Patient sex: M
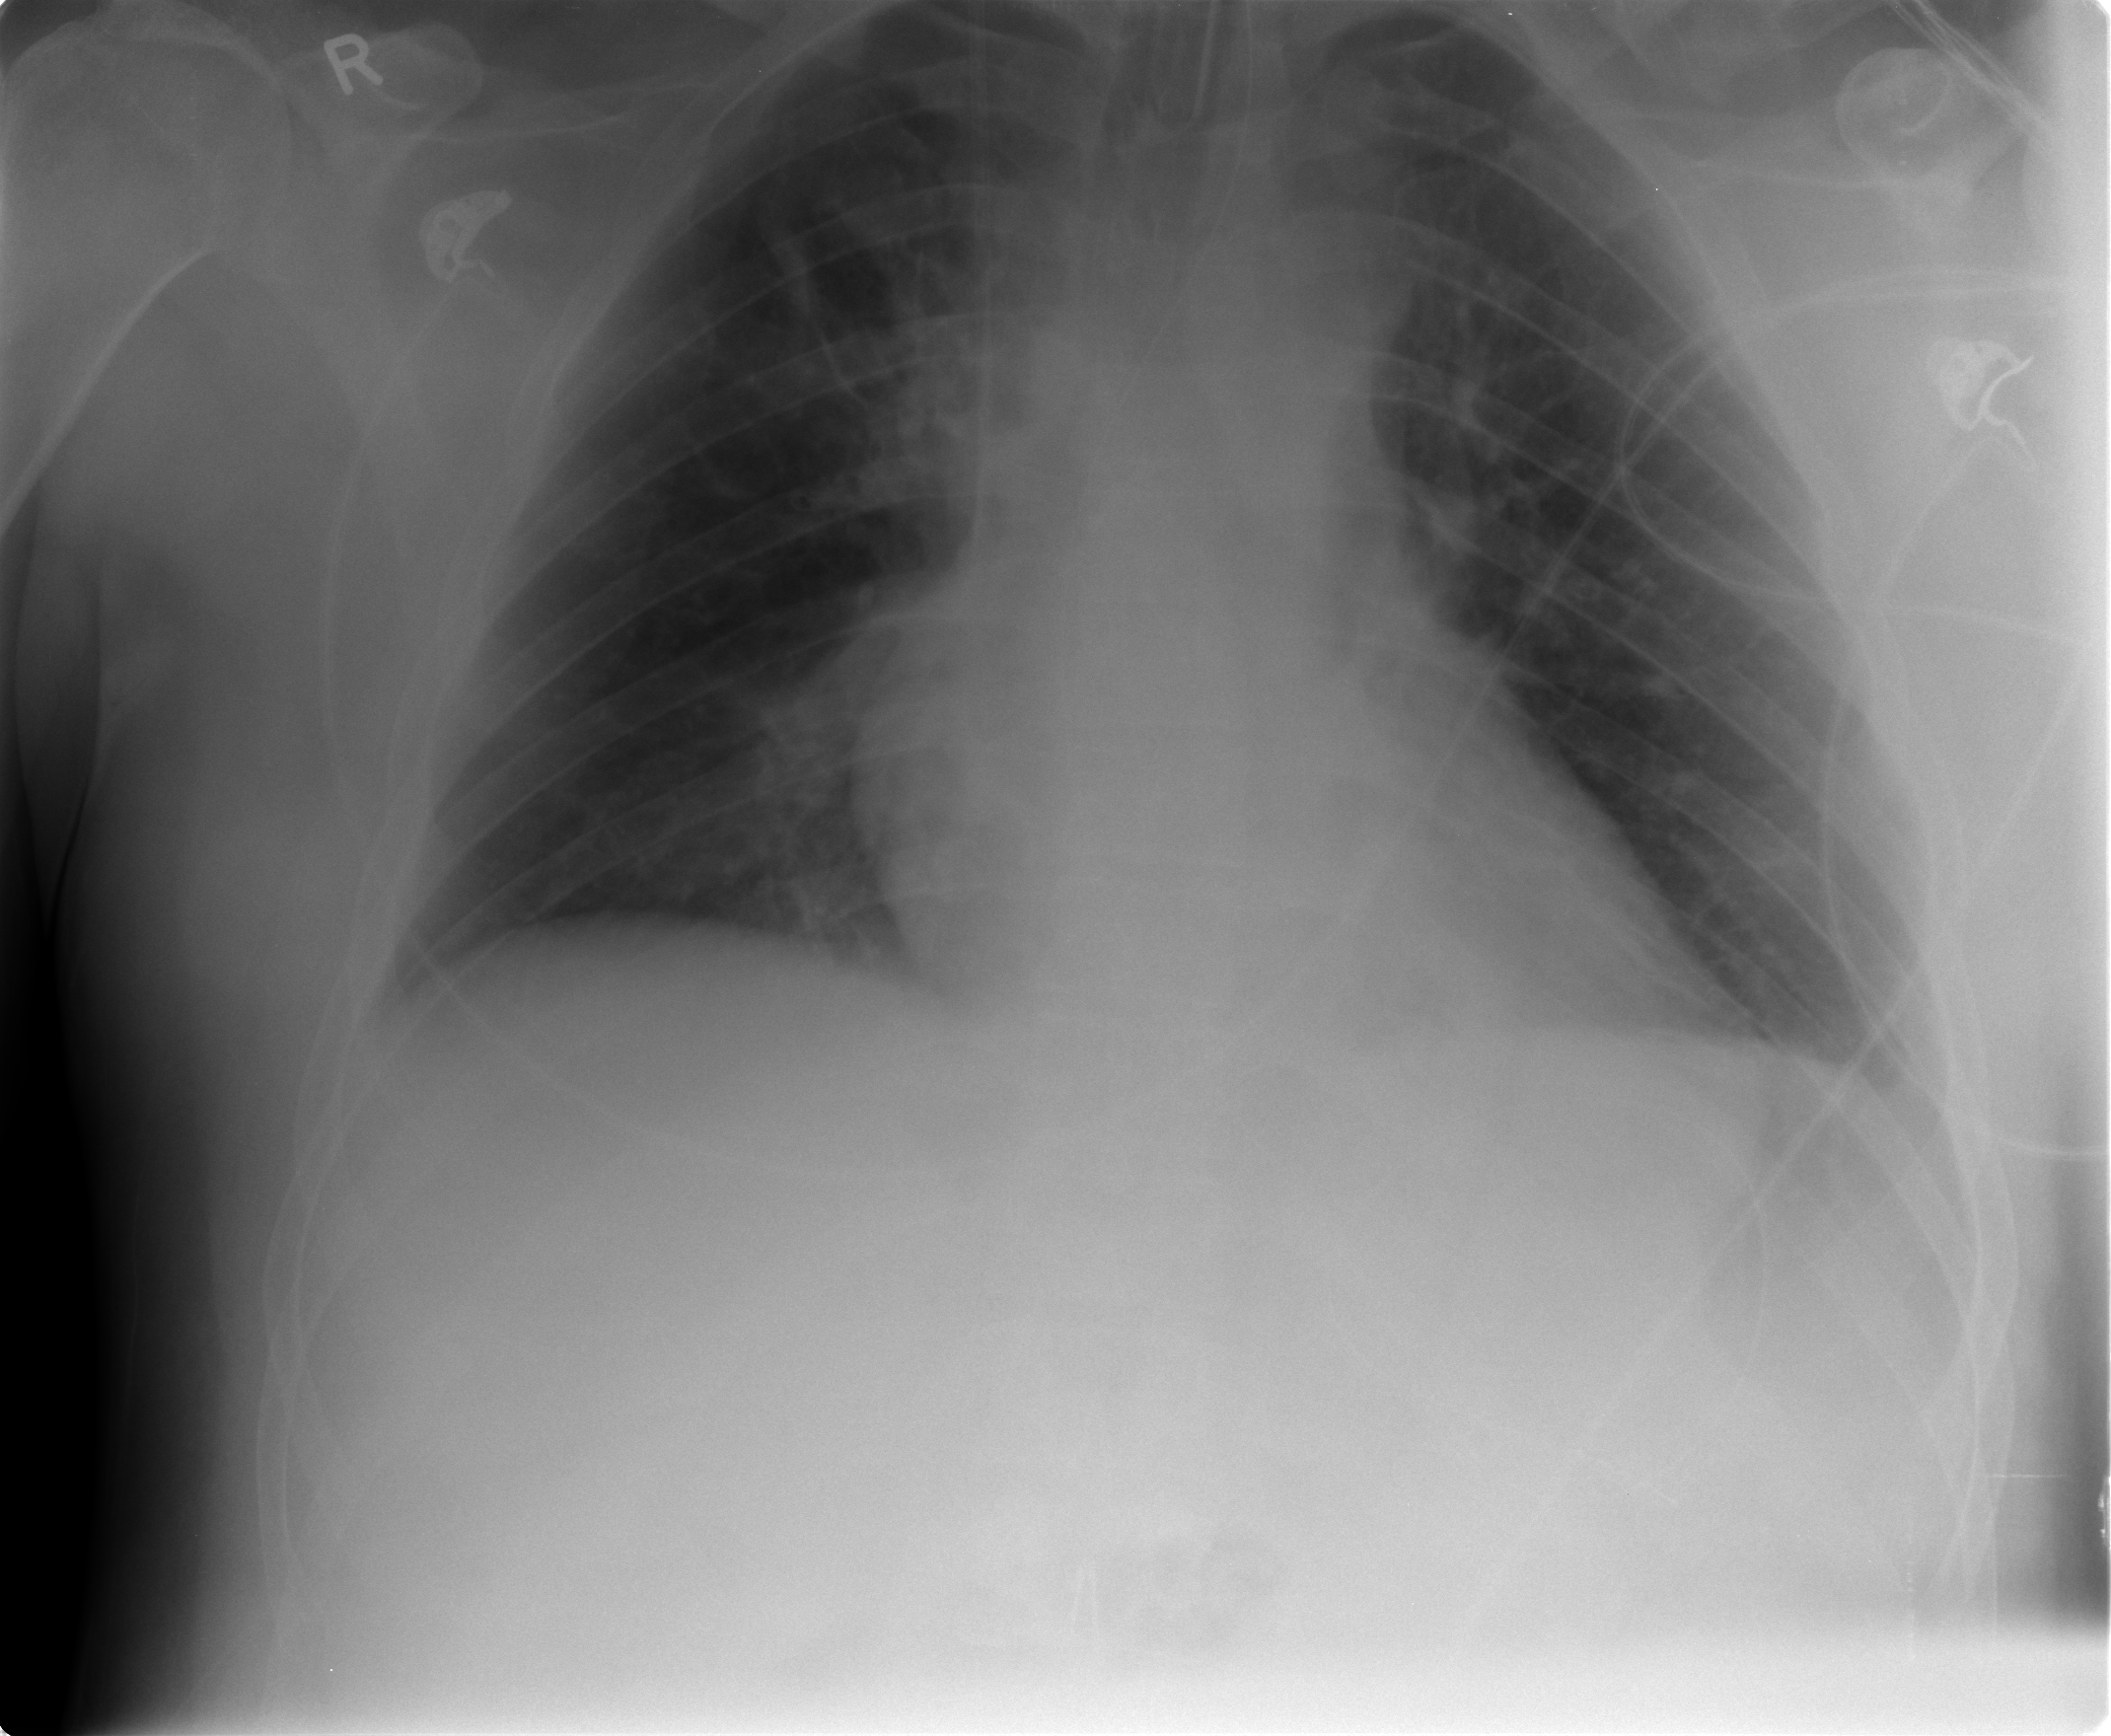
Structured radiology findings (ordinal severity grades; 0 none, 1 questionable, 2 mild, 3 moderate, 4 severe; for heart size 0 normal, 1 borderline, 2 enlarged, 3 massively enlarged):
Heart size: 1
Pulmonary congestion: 2
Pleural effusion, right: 0
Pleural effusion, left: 0
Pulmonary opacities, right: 1
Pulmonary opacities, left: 0
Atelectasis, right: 2
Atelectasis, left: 2